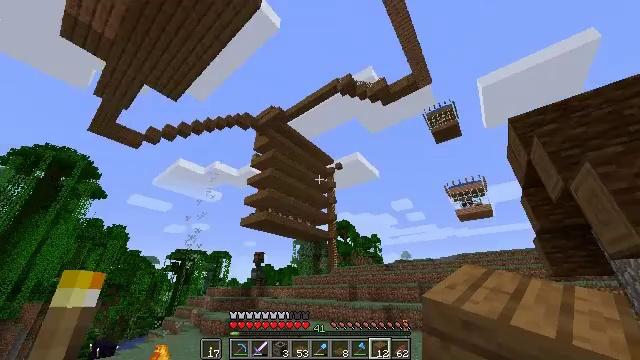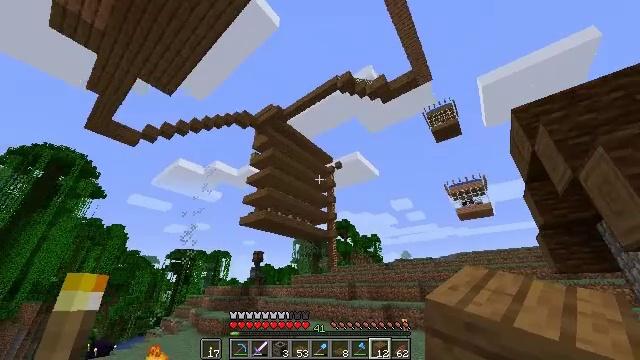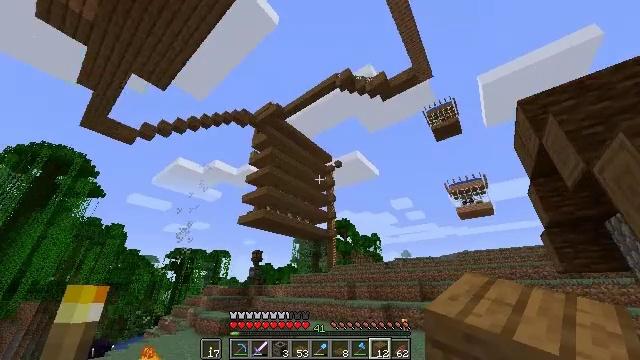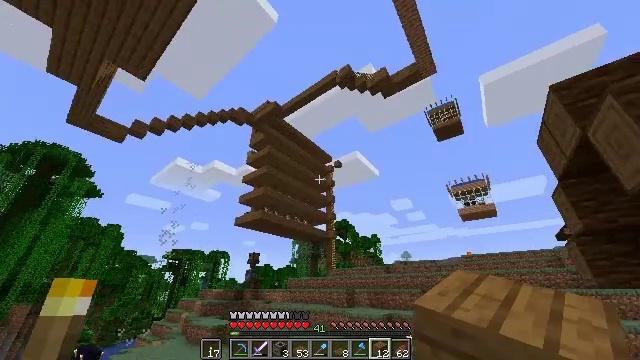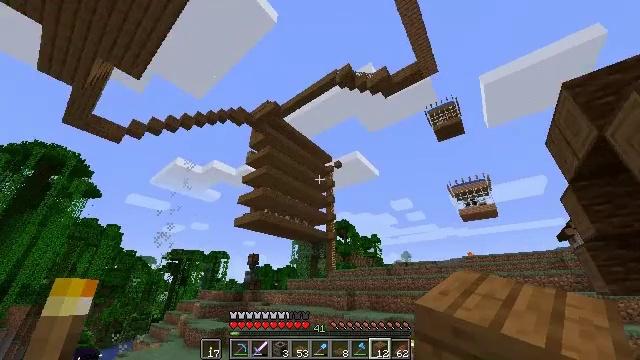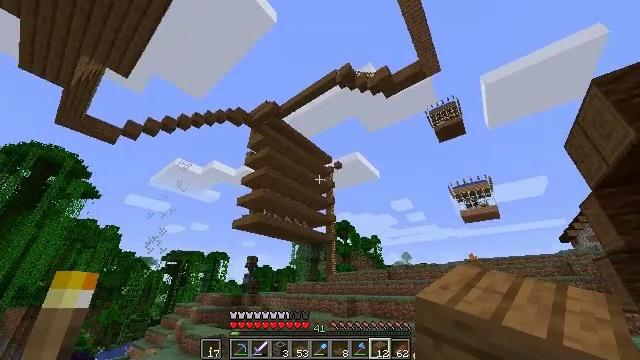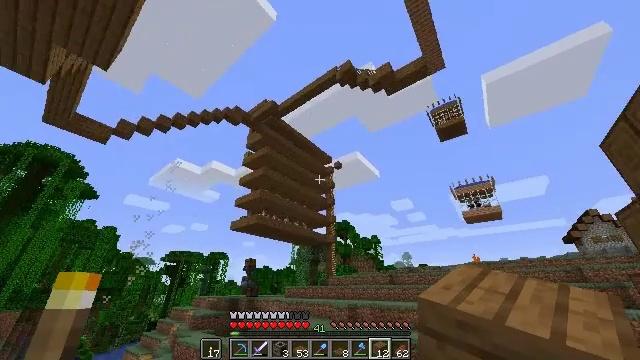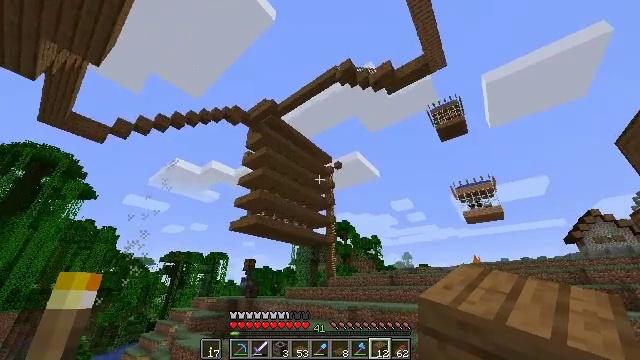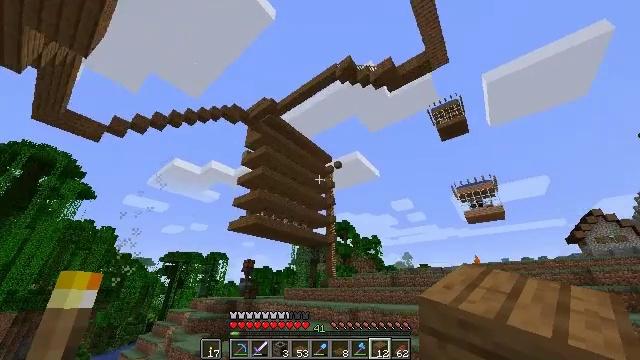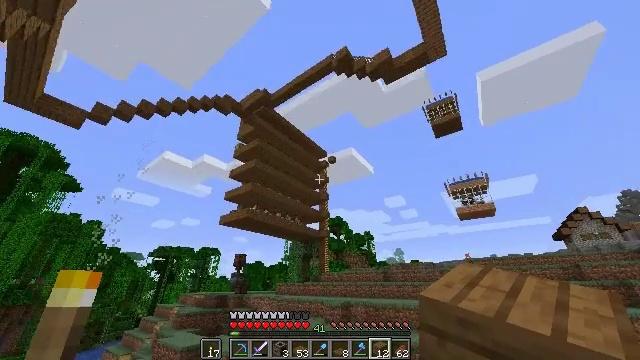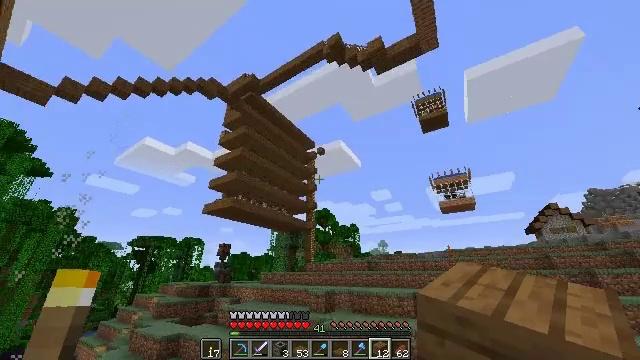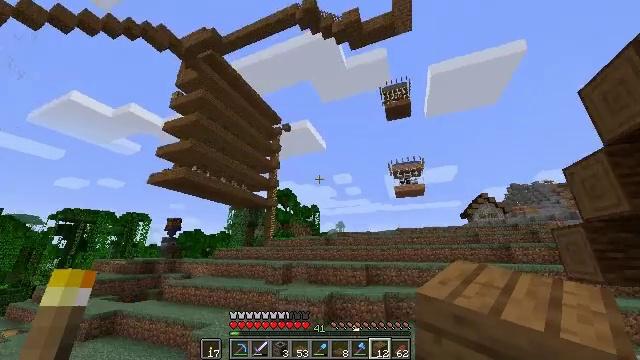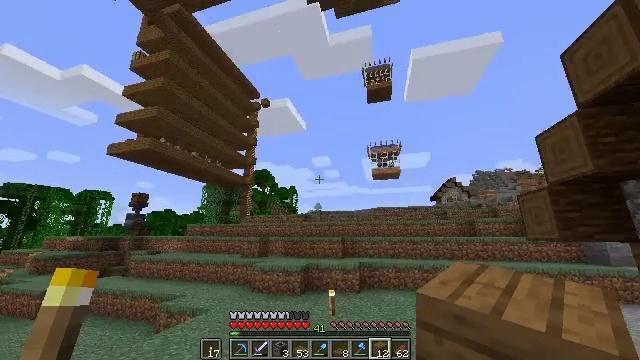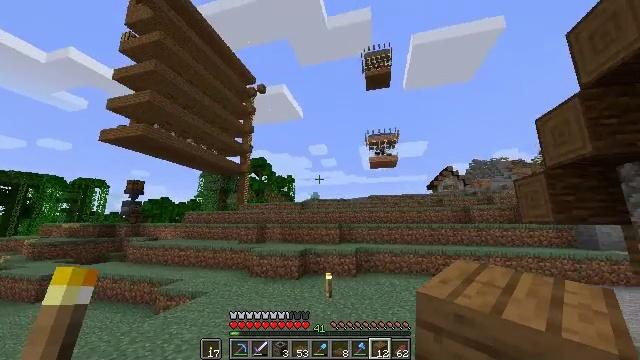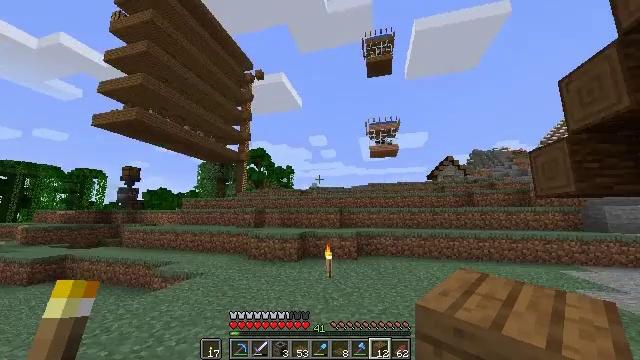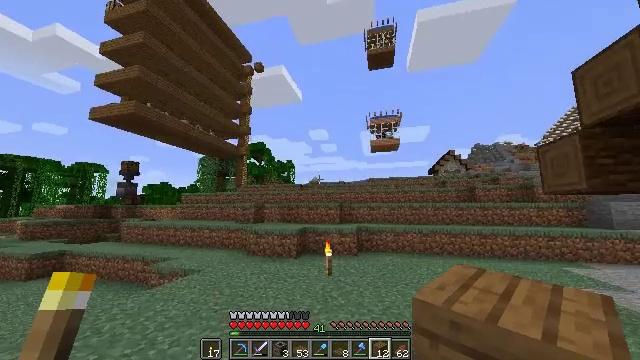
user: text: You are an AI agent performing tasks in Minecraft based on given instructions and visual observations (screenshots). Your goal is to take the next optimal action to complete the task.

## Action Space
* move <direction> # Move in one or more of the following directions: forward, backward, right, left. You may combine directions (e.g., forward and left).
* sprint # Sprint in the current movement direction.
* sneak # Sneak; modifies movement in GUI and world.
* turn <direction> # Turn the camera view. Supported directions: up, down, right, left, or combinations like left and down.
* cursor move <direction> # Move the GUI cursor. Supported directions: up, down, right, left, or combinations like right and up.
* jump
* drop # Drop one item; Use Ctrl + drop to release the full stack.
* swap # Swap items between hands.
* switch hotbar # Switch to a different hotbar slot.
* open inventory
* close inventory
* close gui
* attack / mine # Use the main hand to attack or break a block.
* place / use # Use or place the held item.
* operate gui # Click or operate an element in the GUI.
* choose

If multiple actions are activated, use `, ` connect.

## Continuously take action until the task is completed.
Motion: motion action
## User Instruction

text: Take iron ingots to craft a minecart.
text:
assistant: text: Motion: move forward, sprint, jump
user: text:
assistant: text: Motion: move forward, sprint, jump
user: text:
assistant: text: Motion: move forward, sprint, jump
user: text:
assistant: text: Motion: move forward, jump
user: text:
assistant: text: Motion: move forward, jump
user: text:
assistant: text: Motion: move forward, jump
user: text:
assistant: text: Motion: move forward, jump
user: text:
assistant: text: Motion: move forward, jump
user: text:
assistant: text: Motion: move forward, turn right and down, jump
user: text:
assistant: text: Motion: move forward, turn right and down, jump
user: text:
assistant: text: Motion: move forward and move right, turn right and down, jump
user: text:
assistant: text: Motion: move forward and move right, turn right and down, jump
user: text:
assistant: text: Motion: move forward and move right, sprint, turn down, jump
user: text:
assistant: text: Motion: move forward and move right, sprint, turn down, jump
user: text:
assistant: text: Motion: move forward and move right, sprint, turn down, jump
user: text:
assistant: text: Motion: move forward and move right, sprint, turn down, jump
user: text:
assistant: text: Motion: move forward and move right, sprint, turn down, jump
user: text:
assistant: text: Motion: move forward and move right, sprint, jump
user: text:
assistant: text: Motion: move forward and move right, sprint, jump
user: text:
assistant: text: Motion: move forward and move right, jump
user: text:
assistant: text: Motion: move forward and move right, jump
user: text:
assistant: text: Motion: move forward and move right, jump
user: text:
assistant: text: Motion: move forward, jump
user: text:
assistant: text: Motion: move forward, jump
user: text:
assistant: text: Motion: move forward, jump
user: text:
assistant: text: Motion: move forward, jump
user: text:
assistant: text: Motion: move forward, sprint, turn left and down, jump
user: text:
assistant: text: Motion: move forward, sprint, turn left, jump
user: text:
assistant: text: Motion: move forward, sprint, turn left, jump
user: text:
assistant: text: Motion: move forward, turn left and up, jump